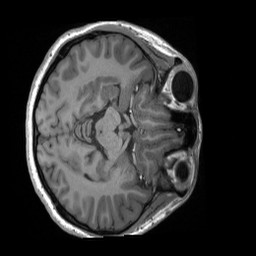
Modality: T1w
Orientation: axial
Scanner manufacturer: siemens
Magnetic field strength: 3 T
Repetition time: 2.4 s
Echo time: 0.00224 s